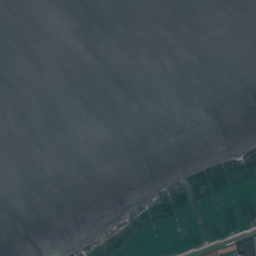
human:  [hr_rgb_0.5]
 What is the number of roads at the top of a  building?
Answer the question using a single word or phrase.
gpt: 1

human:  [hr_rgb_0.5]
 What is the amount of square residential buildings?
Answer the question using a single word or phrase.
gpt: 0

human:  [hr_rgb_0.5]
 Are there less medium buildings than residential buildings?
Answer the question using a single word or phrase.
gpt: yes

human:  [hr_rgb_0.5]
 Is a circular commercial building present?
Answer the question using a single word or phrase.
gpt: no

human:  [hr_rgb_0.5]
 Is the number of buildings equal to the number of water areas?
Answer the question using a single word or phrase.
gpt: yes

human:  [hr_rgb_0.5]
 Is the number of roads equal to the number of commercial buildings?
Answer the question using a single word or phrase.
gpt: no

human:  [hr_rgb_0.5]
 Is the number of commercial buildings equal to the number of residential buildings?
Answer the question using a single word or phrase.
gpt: no

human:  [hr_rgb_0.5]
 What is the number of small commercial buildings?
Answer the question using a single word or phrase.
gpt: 0

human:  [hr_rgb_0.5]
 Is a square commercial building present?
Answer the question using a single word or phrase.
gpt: no

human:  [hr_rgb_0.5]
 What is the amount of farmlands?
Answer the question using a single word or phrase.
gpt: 5

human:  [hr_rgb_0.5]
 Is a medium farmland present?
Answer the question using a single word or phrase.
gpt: no

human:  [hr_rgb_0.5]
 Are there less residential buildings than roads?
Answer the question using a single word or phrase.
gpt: yes

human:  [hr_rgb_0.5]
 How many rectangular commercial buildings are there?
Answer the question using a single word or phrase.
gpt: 0

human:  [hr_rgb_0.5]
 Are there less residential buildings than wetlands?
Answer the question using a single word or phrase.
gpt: yes

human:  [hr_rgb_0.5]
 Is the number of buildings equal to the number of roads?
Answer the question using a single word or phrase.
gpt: no

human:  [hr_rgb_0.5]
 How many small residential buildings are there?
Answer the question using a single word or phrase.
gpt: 2

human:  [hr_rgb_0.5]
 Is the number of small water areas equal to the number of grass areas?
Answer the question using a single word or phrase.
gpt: no

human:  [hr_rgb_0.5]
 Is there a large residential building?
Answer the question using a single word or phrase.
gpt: no

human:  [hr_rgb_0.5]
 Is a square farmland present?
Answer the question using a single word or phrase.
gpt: no

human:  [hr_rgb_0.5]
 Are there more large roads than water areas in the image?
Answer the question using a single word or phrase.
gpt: no

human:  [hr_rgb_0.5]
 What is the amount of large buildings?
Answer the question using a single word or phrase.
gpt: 0

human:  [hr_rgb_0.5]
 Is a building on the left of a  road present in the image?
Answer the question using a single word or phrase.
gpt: yes

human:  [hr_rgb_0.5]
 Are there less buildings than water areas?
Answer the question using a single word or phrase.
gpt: no

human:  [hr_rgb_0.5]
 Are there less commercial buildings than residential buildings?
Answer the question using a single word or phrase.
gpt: yes

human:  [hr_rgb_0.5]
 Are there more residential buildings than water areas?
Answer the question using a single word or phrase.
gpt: no

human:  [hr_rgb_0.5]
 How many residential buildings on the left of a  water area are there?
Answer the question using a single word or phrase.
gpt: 2

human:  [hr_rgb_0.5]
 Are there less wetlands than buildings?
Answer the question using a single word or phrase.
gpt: no

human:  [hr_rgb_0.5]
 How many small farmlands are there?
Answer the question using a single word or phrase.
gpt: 0

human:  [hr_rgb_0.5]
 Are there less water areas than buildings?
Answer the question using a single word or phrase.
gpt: no

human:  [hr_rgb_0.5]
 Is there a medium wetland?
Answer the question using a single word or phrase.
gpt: yes

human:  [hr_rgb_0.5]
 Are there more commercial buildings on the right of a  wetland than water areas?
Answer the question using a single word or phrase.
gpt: no

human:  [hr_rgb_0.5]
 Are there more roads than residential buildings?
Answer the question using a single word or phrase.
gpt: yes

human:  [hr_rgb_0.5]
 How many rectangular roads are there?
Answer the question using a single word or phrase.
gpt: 0

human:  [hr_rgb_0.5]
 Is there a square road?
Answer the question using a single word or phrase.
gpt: no

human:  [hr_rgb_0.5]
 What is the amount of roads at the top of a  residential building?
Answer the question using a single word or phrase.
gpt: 1

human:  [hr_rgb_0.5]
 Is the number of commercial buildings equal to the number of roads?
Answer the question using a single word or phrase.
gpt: no